Question: I crated a form that is to be used as a partial view.
I placed a breakpoint at the 'Save' action, and when I click the submit button, it validates the data, but never reaches the action, instead the 'Index' action is reached several times!
Here is the code:
'''
@model Models.Category
@using (Html.BeginForm("Save", "Categories", FormMethod.Post))
{
@Html.AntiForgeryToken()
<fieldset>
<legend>Category</legend>
@Html.HiddenFor(model => model.CategoryId)
<p>@((Model.CategoryId > 0 ? "Edit" : "New") + " category")</p>
<div class="editor-label">
@Html.LabelFor(model => Model.Title)
</div>
<div class="editor-field">
@Html.EditorFor(model => Model.Title)
@Html.ValidationMessageFor(model => Model.Title)
</div>
<div class="editor-label">
@Html.LabelFor(model => Model.Description)
</div>
<div class="editor-field">
@Html.EditorFor(model => Model.Description)
@Html.ValidationMessageFor(model => Model.Description)
</div>
<p>
<input type="submit" value="Save">
@Html.ValidationSummary(true)
</p>
</fieldset>
}
'''
Action:
'''
[HttpPost]
[ValidateAntiForgeryToken]
public ActionResult Save(Category category)
{
throw new Exception("Exception has been thrown!");
}
'''
Here is a screenshot of what happens when I hit 'Save', validation error shows up, but the 'Save' action is not called, nor is the exception ever thrown.
Instead, the 'Index' action is triggered!

What else can I check to track down the issue? Who is redirecting the page to index???
You can see the output HTML <URL>.
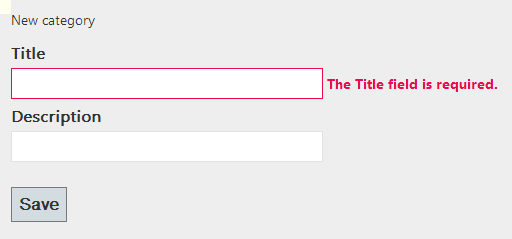
Answer: I found the problem in the 'RouteConfig.cs' file.
There was a wrong mapping that confused the routing and I guess it used the 'Index' action as a default instead of the specific action that wasn't found due to the wrong setting.